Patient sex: M
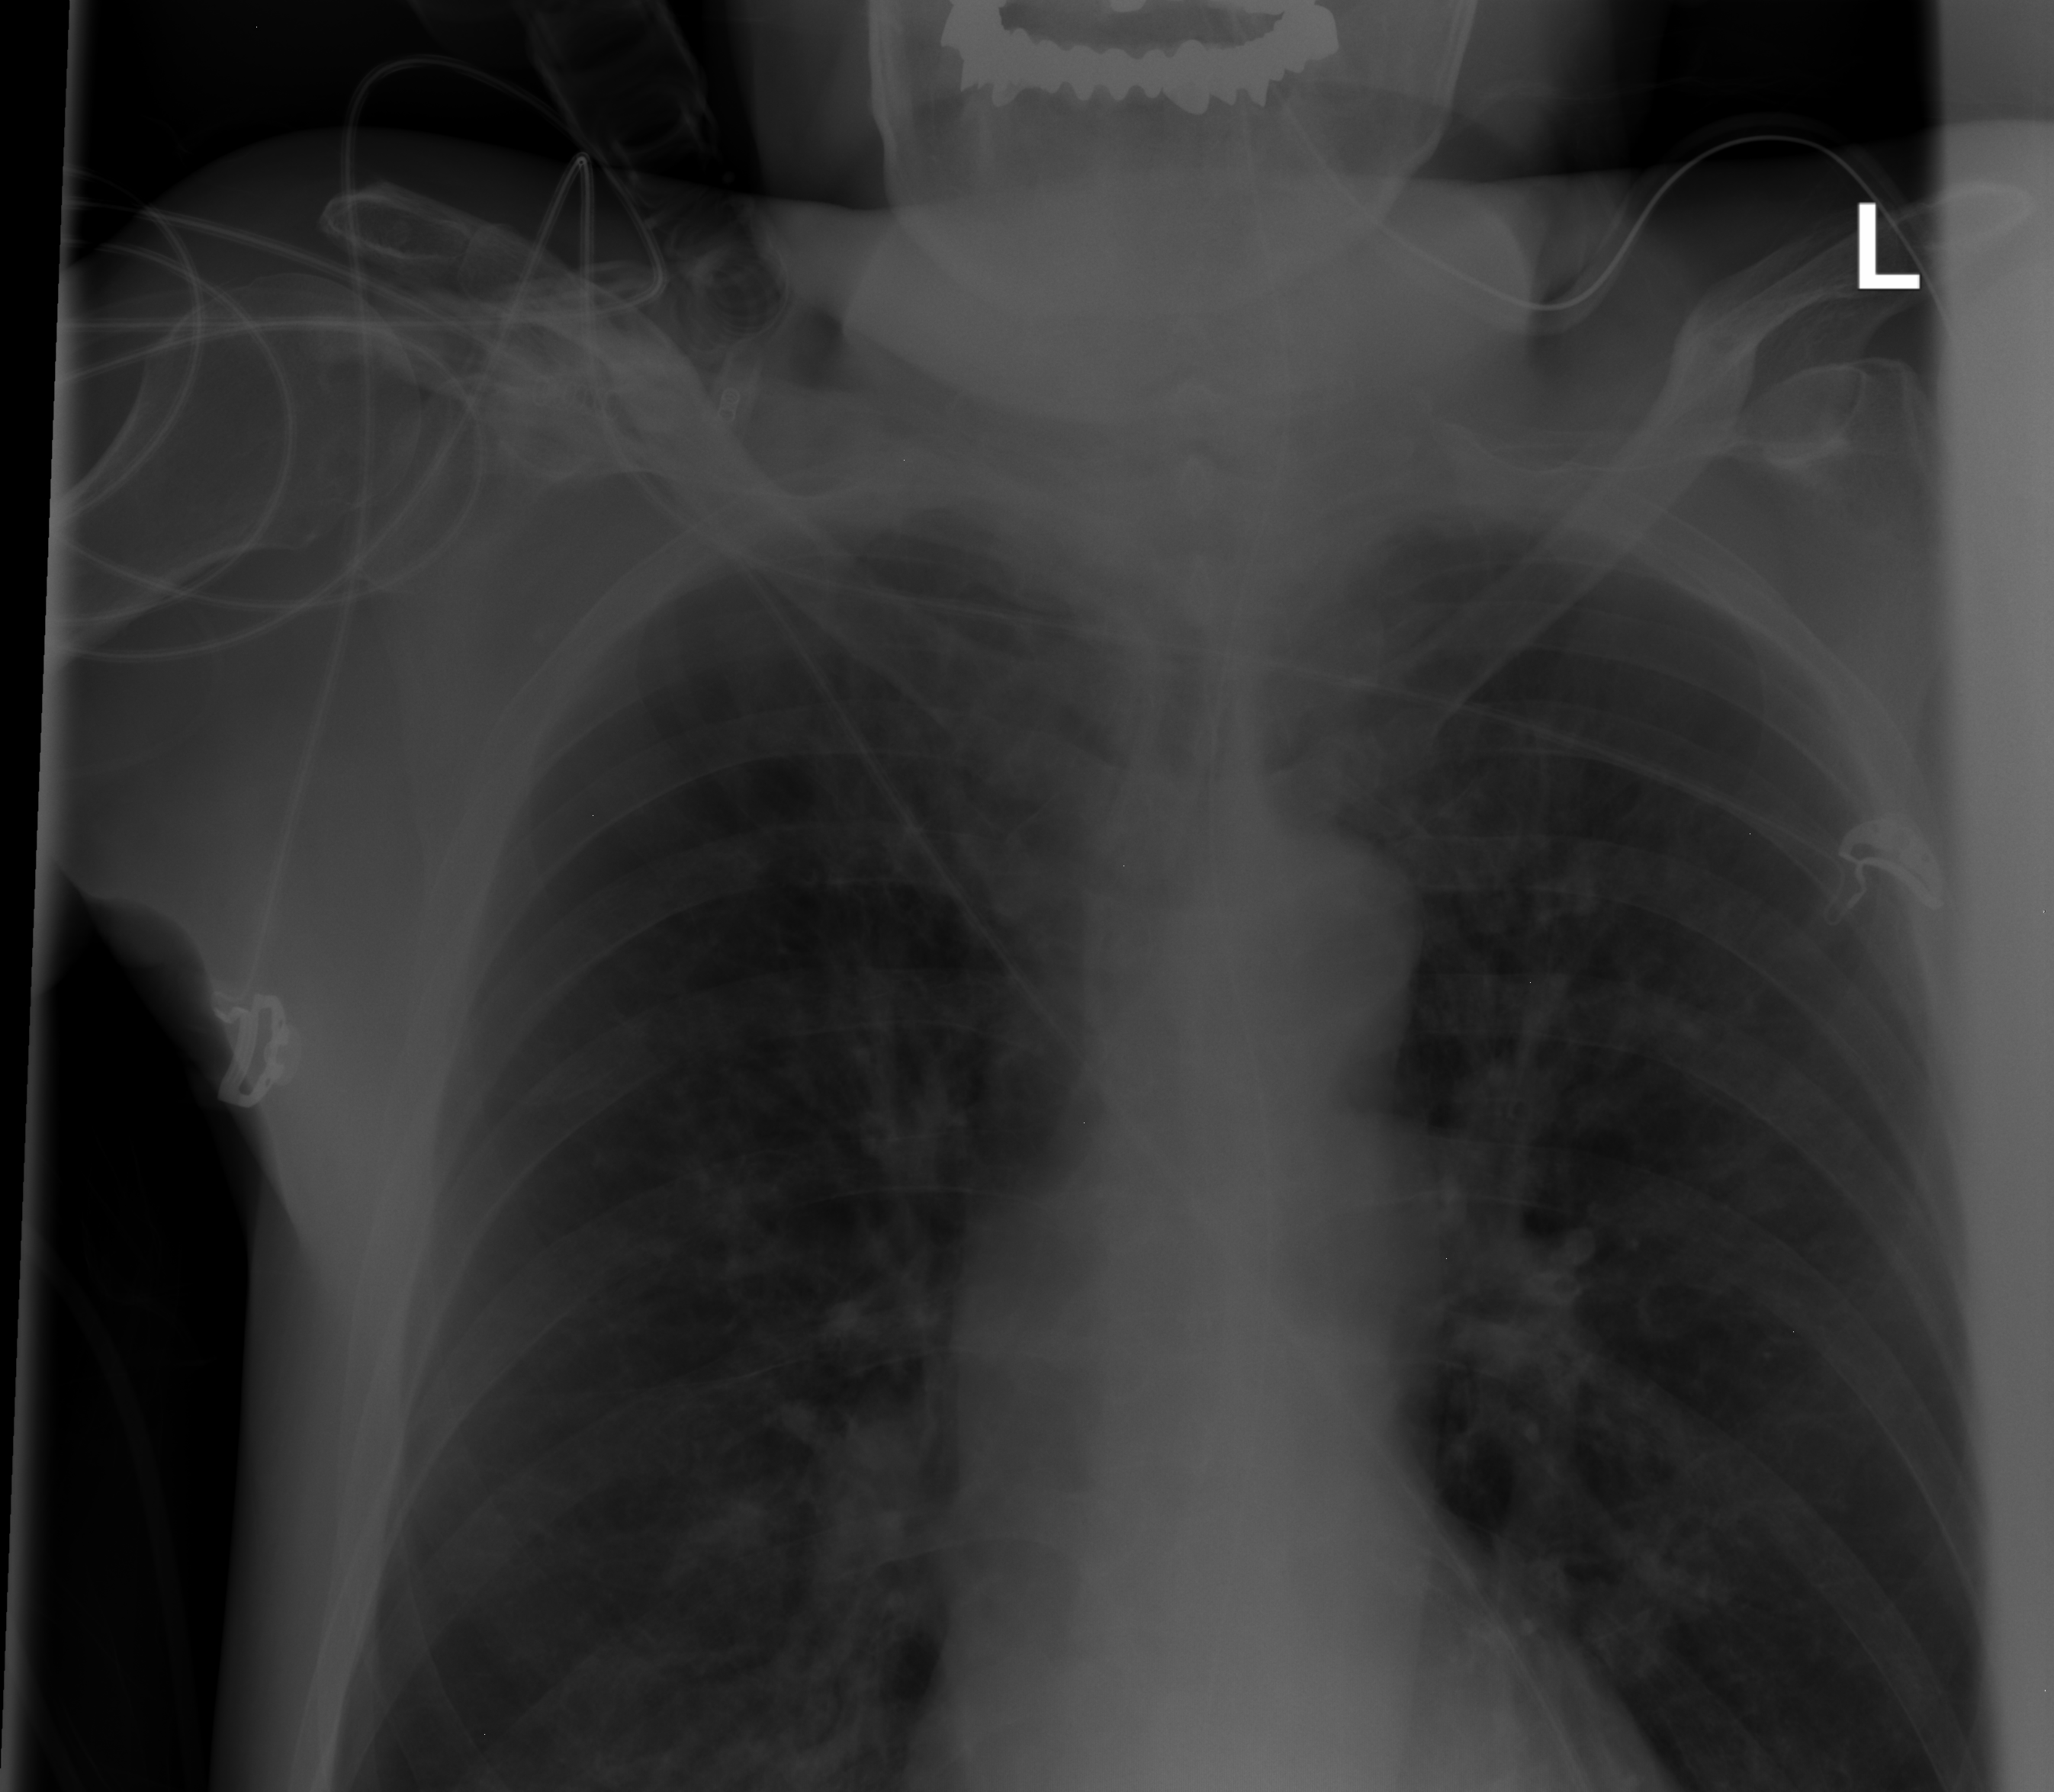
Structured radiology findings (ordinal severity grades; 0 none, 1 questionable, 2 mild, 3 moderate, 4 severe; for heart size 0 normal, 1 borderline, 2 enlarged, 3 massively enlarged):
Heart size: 0
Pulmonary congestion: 2
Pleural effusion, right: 0
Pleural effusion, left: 0
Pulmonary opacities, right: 0
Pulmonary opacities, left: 0
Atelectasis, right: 0
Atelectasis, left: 0